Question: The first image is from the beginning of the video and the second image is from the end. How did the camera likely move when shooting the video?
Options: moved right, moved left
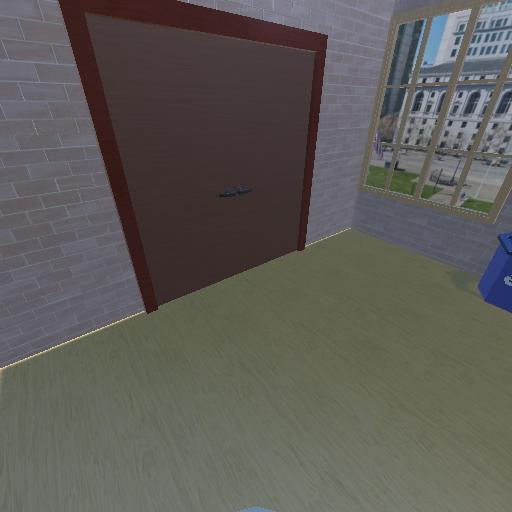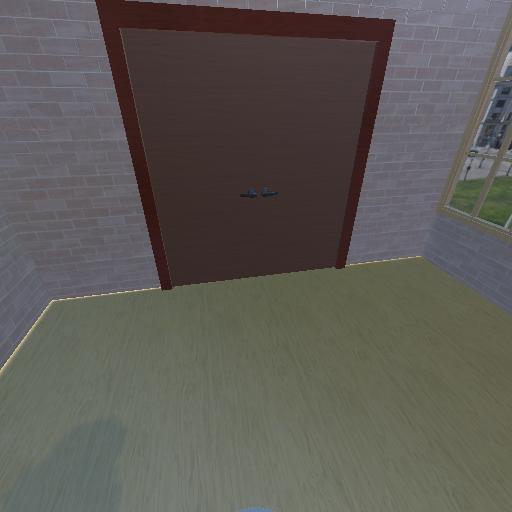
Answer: moved right